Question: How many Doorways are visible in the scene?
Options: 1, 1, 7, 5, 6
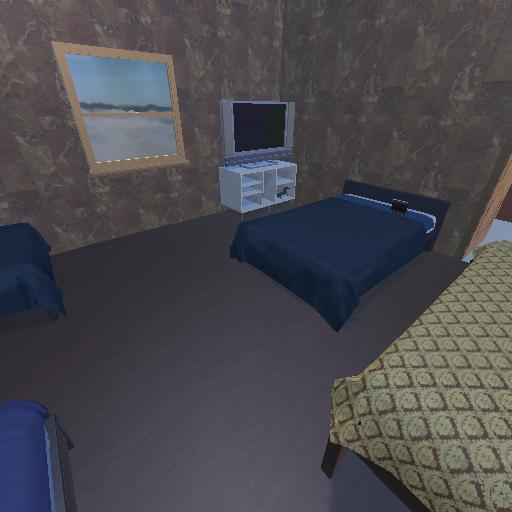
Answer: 1